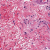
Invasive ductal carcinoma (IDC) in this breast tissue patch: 0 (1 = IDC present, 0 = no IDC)